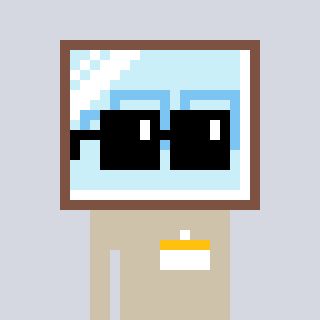
a pixel art character with square black sunglasses, a mirror-shaped head and a bege-colored body on a cool background